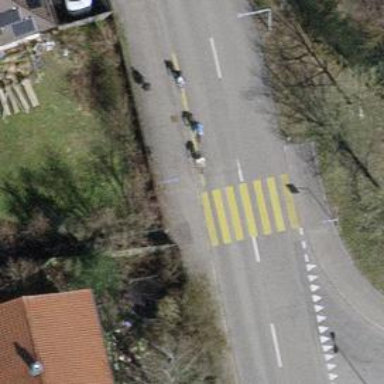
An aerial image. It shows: Uncontrolled zebra crossing with notable zebra markings.